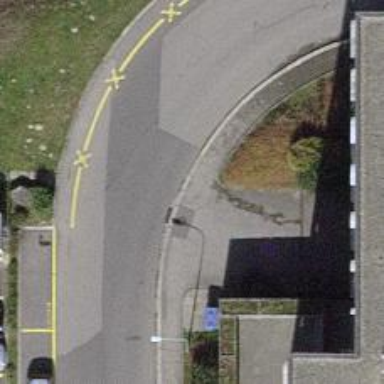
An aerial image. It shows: Asphalt sidewalk.